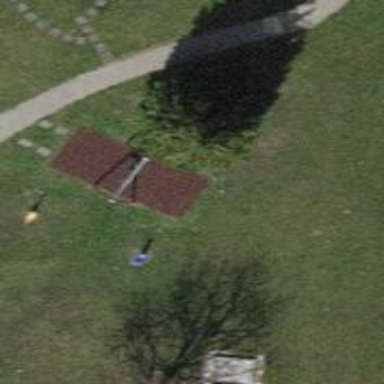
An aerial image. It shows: Playground with swings.